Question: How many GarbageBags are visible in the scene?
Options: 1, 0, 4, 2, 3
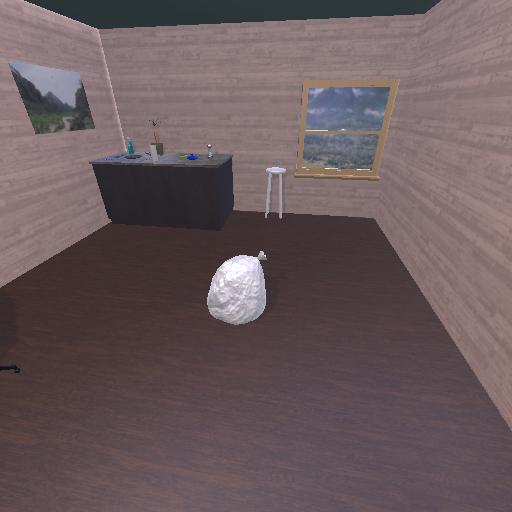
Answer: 1